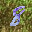
Label: 8